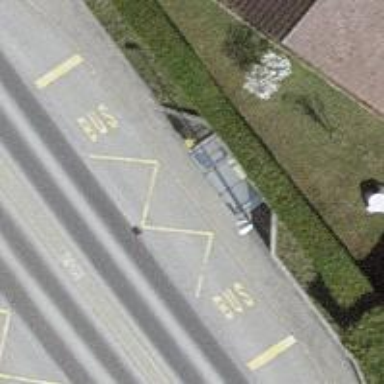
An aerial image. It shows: Bus stop with shelter.